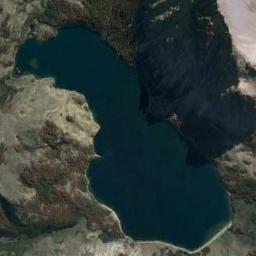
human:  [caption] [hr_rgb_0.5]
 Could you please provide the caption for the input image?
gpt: There are two lakes in the picture .

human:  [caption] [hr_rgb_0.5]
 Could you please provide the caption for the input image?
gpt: The lake lies in a mountainous area covered with vegetation and the water is deep green .

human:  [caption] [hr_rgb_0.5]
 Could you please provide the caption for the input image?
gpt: There are two irregular blue lakes connected together on a yellow-brown mountain .

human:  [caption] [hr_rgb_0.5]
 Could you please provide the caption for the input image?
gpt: The ground is uneven around the lake .

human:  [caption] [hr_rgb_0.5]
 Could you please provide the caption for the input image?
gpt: There are green forests and some bare land around the lake .